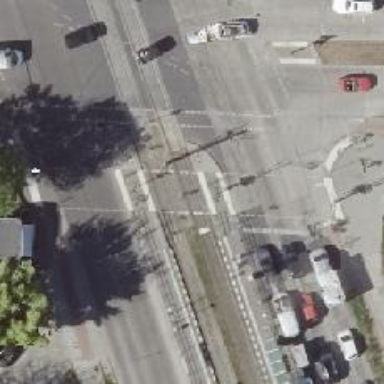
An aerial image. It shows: Uncontrolled tram crossing.